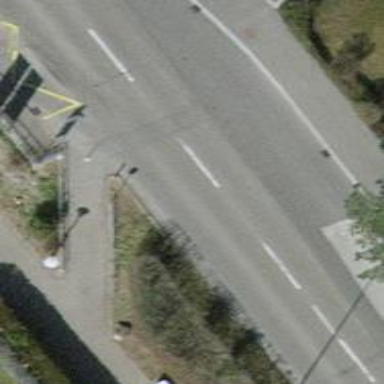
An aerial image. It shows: Marked crossing with pedestrian island.